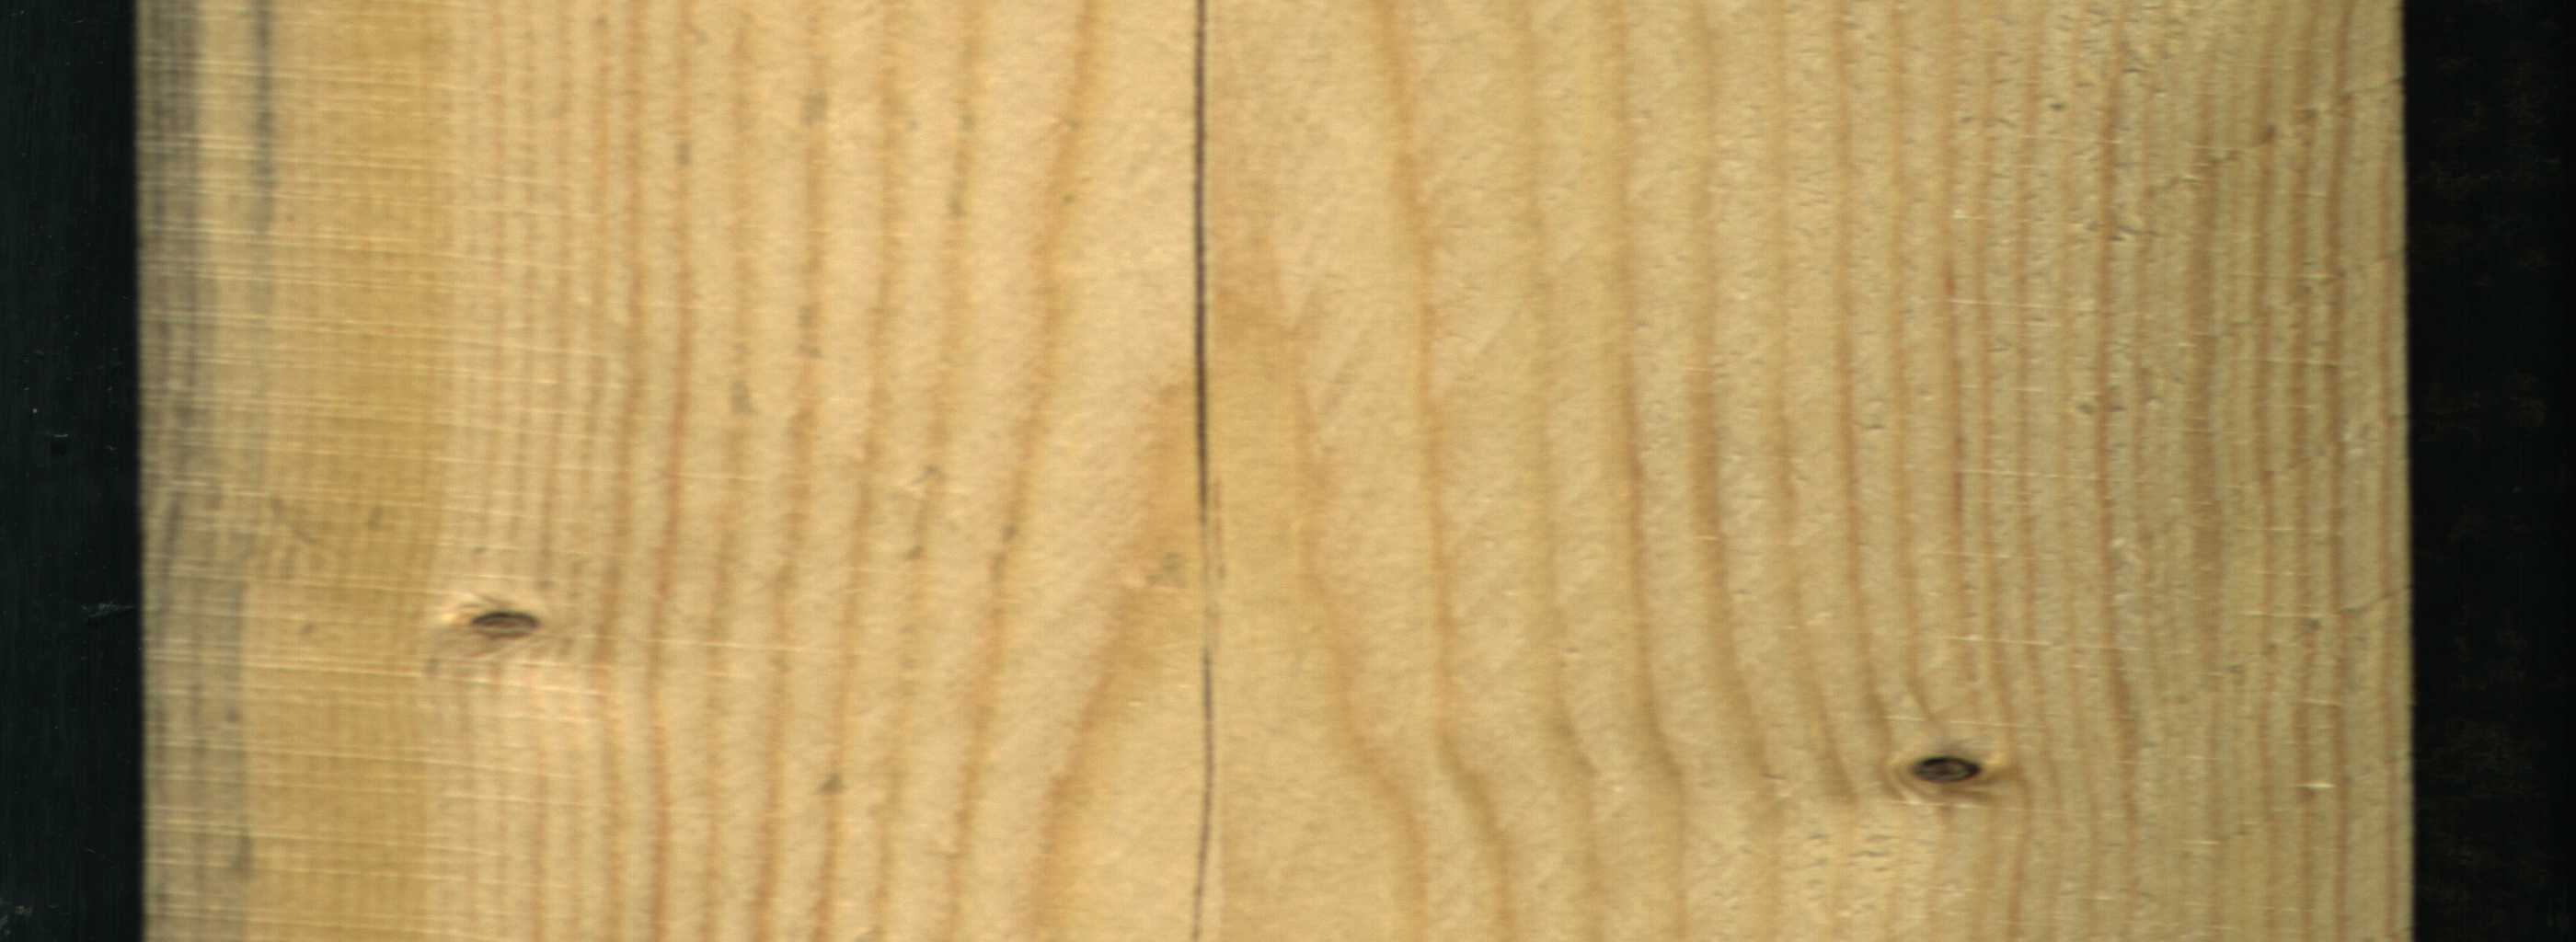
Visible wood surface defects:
Blue_Stain
Crack
Crack
Dead_Knot
Live_Knot